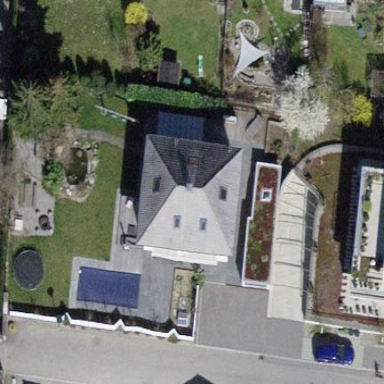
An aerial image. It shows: Detached building with hipped roof shape.